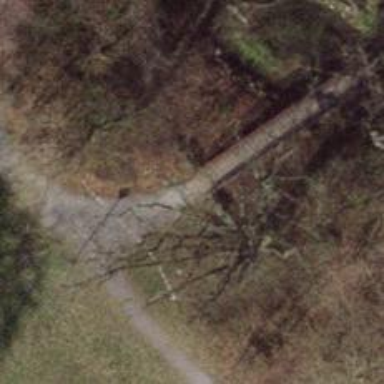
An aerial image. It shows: Footway bridge.